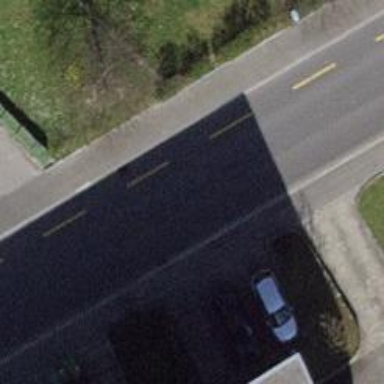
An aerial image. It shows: Residential road with asphalt surface. The road has sidewalks on both sides and designated cycle lane on both sides as well.